Field crop: maize
Growth stage: 2
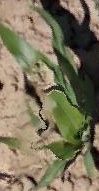
Species: maize